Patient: sex F, age 65
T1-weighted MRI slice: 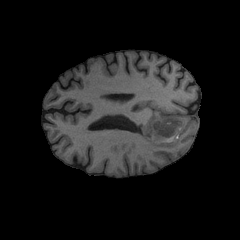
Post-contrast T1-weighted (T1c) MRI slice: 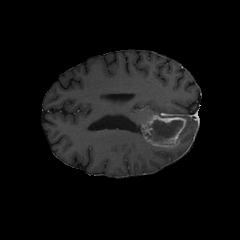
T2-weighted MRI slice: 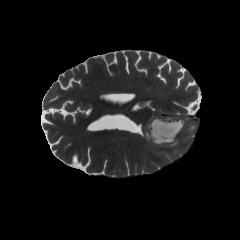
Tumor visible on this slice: yes
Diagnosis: Glioblastoma, IDH-wildtype
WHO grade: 4